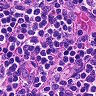
Metastatic tissue present: no